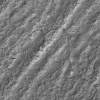
Atmospheric dust classification: not_dusty